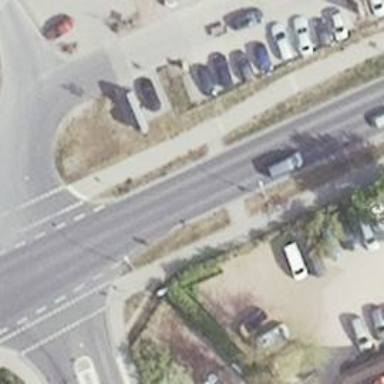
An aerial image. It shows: Secondary road with asphalt surface. There are separate sidewalks on both sides.